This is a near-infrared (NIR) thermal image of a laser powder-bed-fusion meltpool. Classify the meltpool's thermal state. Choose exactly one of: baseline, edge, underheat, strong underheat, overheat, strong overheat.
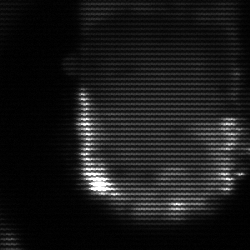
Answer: baseline